Field crop: maize
Growth stage: 2
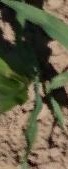
Species: maize